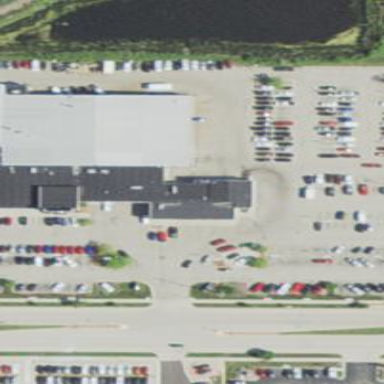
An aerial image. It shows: Building that houses car shop.